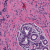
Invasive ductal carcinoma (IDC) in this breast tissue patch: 0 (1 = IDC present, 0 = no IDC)